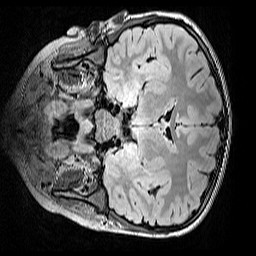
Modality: FLAIR
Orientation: coronal
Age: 9
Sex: male
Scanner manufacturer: siemens
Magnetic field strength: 3 T
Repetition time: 5 s
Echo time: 0.388 s